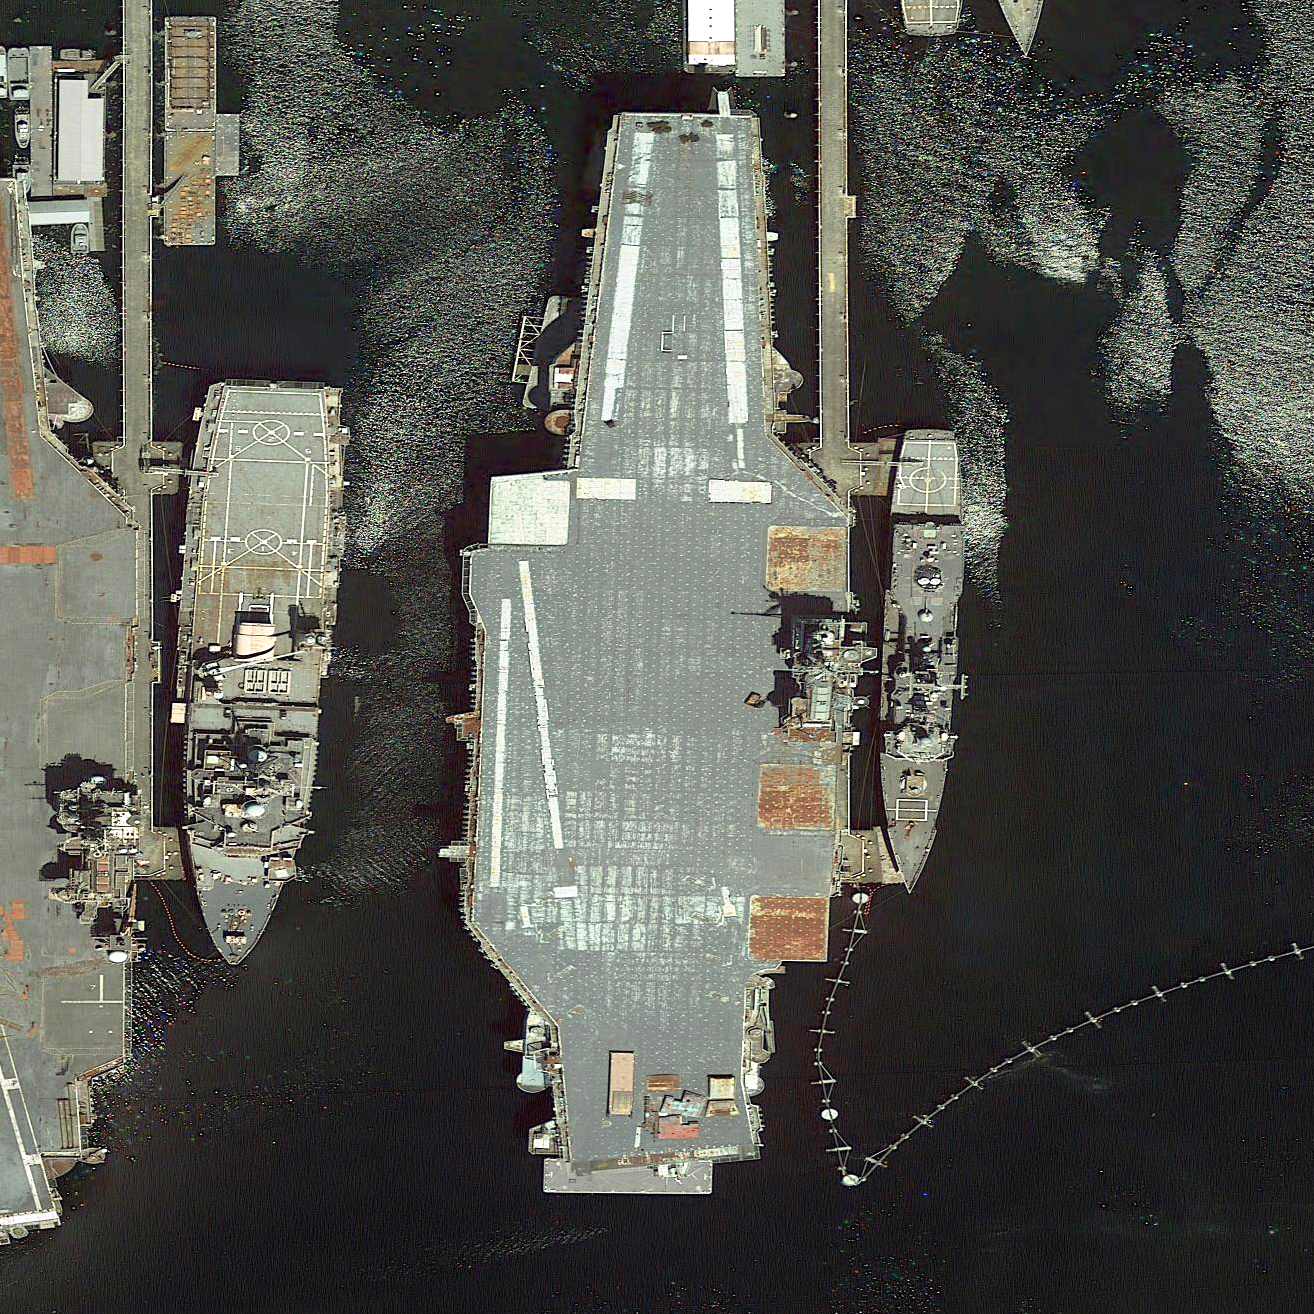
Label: aircraft_carrier